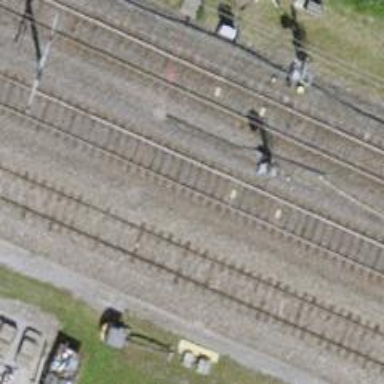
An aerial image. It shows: Railway signal.